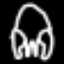
Label: frog